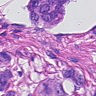
Metastatic tissue present: yes